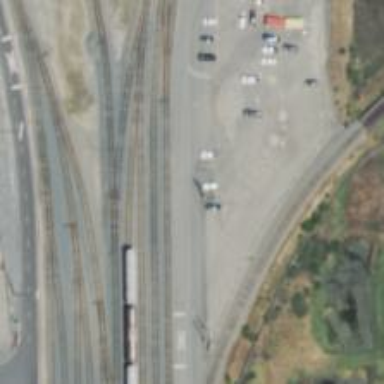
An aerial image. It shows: Rail spur service.